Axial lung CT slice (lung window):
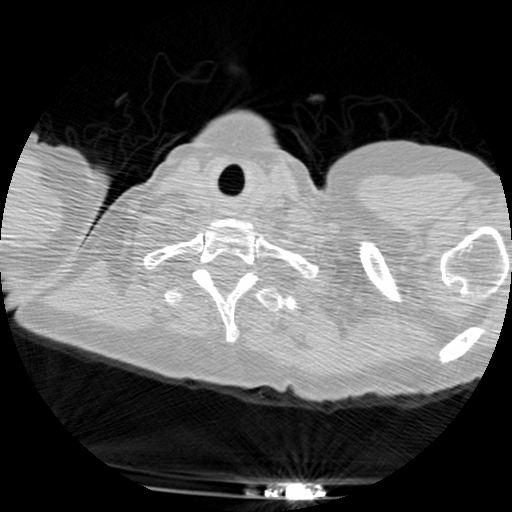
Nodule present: no